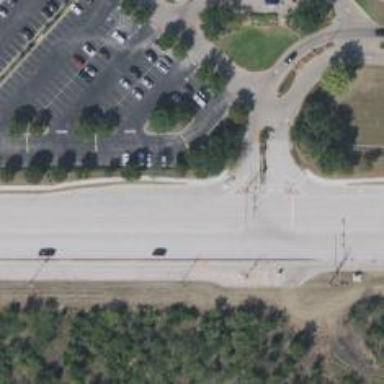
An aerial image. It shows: Secondary link road.